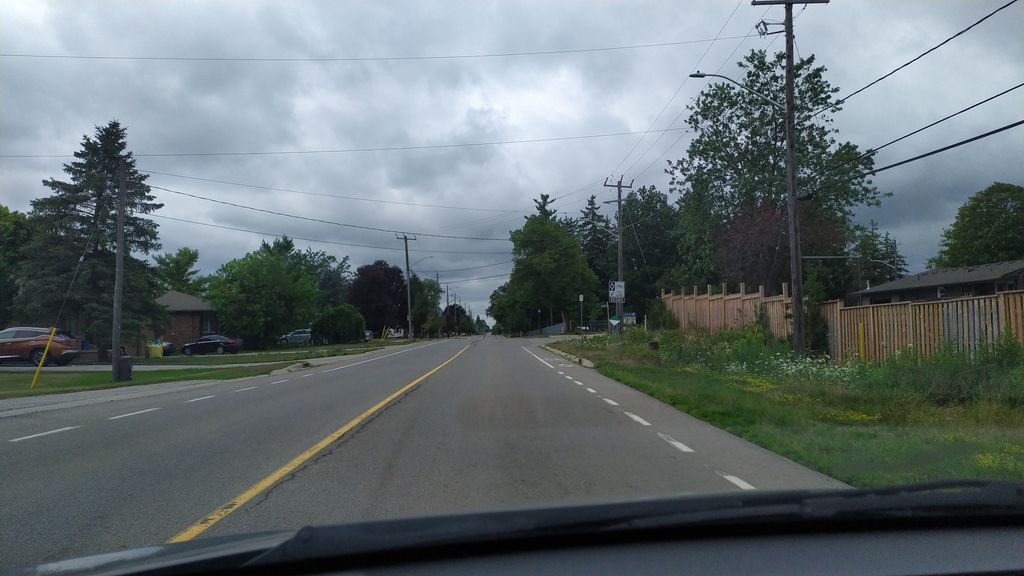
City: kitchener-waterloo